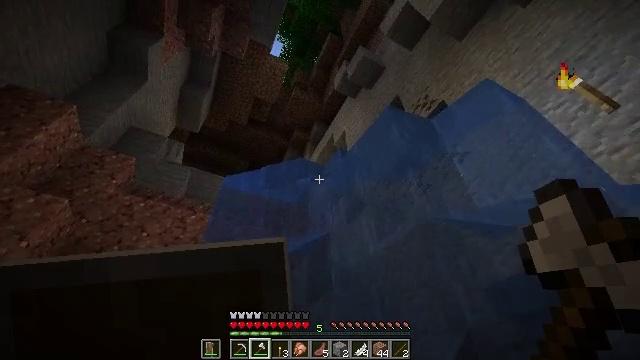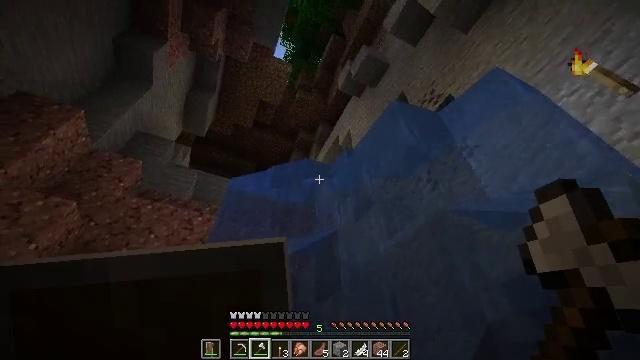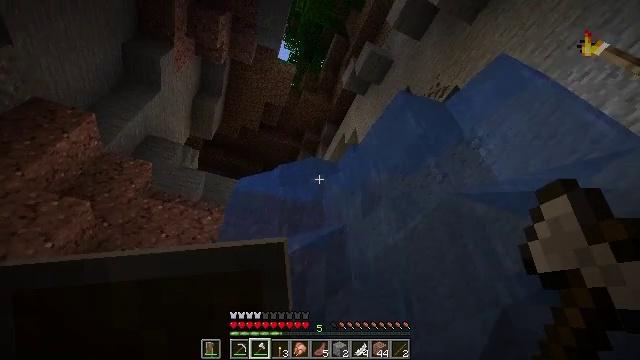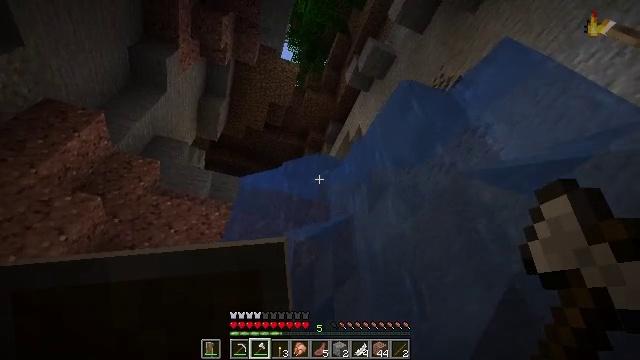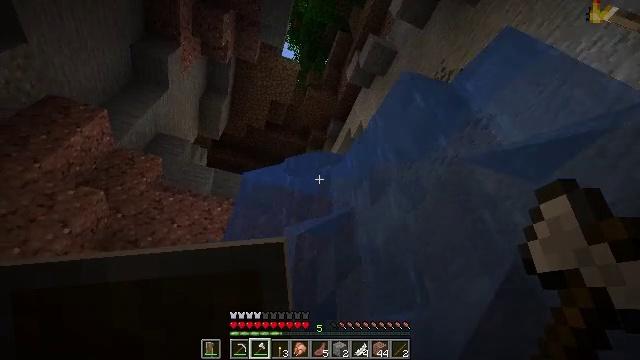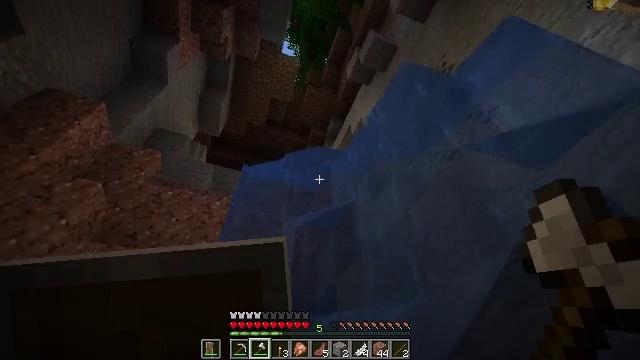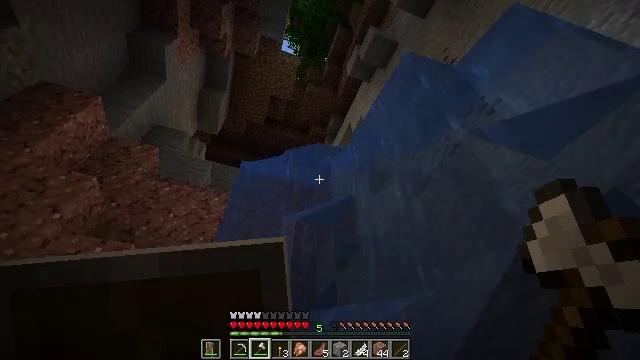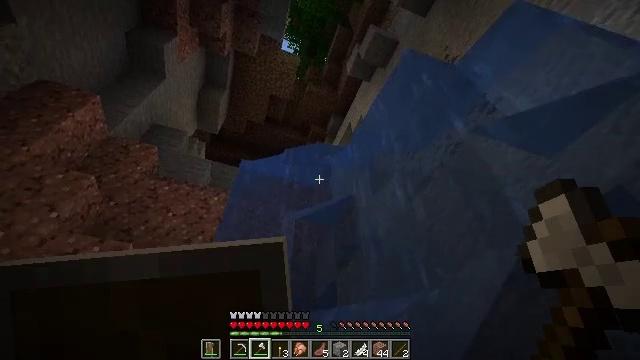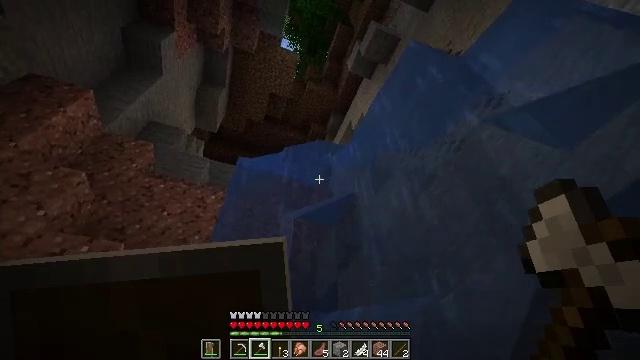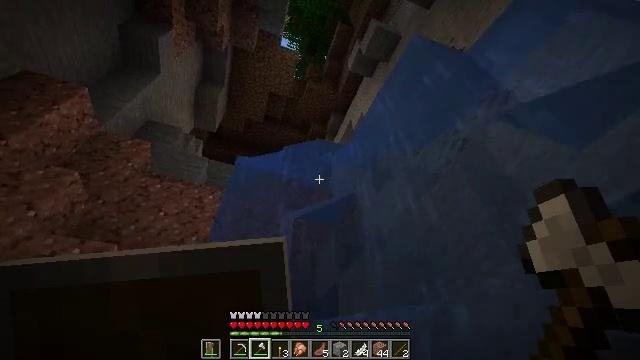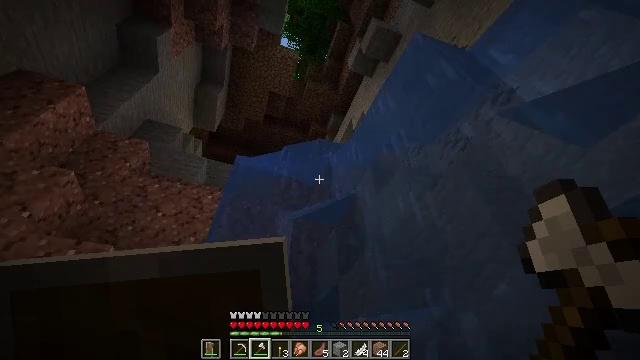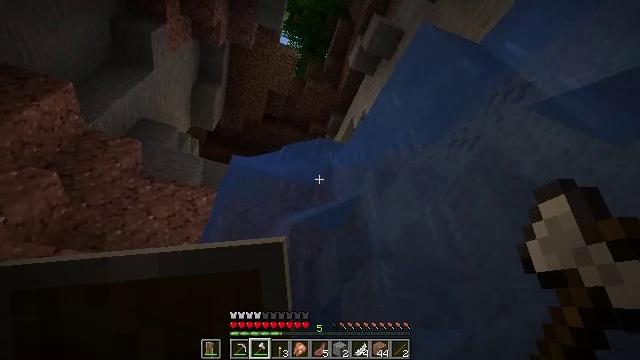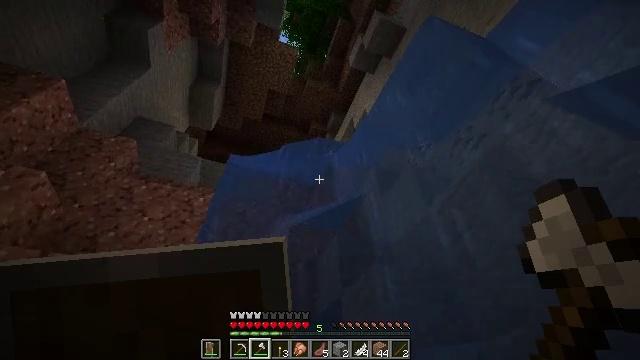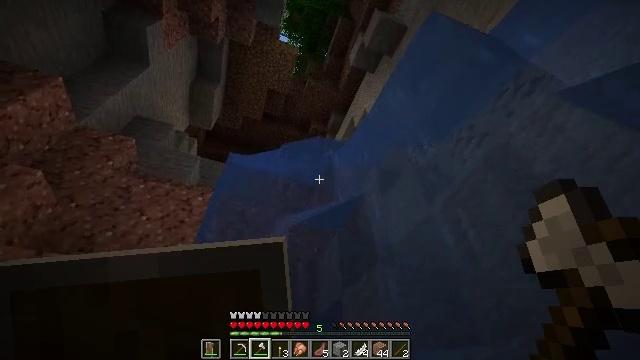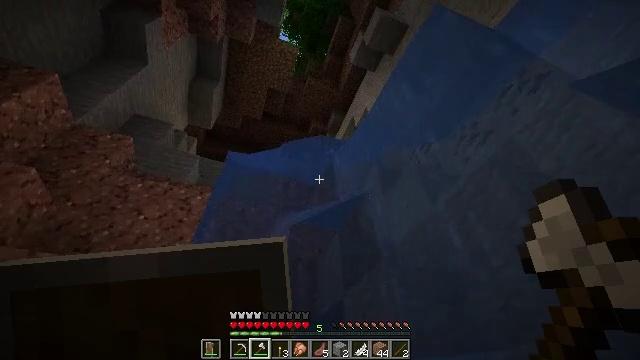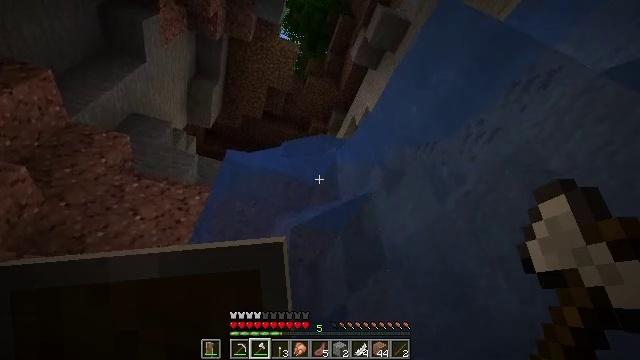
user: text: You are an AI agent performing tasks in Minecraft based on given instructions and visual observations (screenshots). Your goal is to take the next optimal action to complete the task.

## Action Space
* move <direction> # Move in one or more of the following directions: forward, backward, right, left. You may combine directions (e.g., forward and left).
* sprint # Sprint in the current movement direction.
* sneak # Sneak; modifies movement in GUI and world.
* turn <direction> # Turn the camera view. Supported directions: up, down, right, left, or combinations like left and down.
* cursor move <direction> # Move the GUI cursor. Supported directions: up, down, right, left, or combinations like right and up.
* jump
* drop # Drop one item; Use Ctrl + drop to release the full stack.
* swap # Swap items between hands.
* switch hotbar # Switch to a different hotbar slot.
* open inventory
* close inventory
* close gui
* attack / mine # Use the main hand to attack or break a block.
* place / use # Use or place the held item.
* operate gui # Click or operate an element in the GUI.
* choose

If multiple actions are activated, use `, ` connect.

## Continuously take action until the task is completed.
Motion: motion action
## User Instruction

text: Break the granite to collect it.
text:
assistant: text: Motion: move forward, turn left, jump
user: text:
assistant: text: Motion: move forward, turn left, jump
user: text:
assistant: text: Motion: move forward, turn left, jump
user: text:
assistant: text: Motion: move forward, jump
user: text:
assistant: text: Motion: move forward, jump
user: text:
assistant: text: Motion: move forward, jump
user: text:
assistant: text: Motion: move forward, jump
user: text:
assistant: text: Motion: move forward, jump
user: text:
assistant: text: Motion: move forward, jump
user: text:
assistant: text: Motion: move forward, jump
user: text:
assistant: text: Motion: move forward, jump
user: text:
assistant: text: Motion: move forward, jump
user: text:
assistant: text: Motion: move forward, jump
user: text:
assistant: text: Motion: move forward, jump
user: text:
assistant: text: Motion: move forward, jump
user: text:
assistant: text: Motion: move forward, jump
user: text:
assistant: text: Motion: move forward, jump
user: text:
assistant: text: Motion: move forward, jump
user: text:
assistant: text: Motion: move forward, jump
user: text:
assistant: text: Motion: move forward, jump
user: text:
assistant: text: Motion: move forward, jump
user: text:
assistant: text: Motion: move forward, jump
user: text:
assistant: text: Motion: move forward, jump
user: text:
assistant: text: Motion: move forward, jump
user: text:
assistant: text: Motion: move forward, jump
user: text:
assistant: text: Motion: move forward, jump
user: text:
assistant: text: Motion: move forward, jump
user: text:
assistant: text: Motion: move forward, jump
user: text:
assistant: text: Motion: move forward, jump
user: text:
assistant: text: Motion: move forward, jump